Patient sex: F
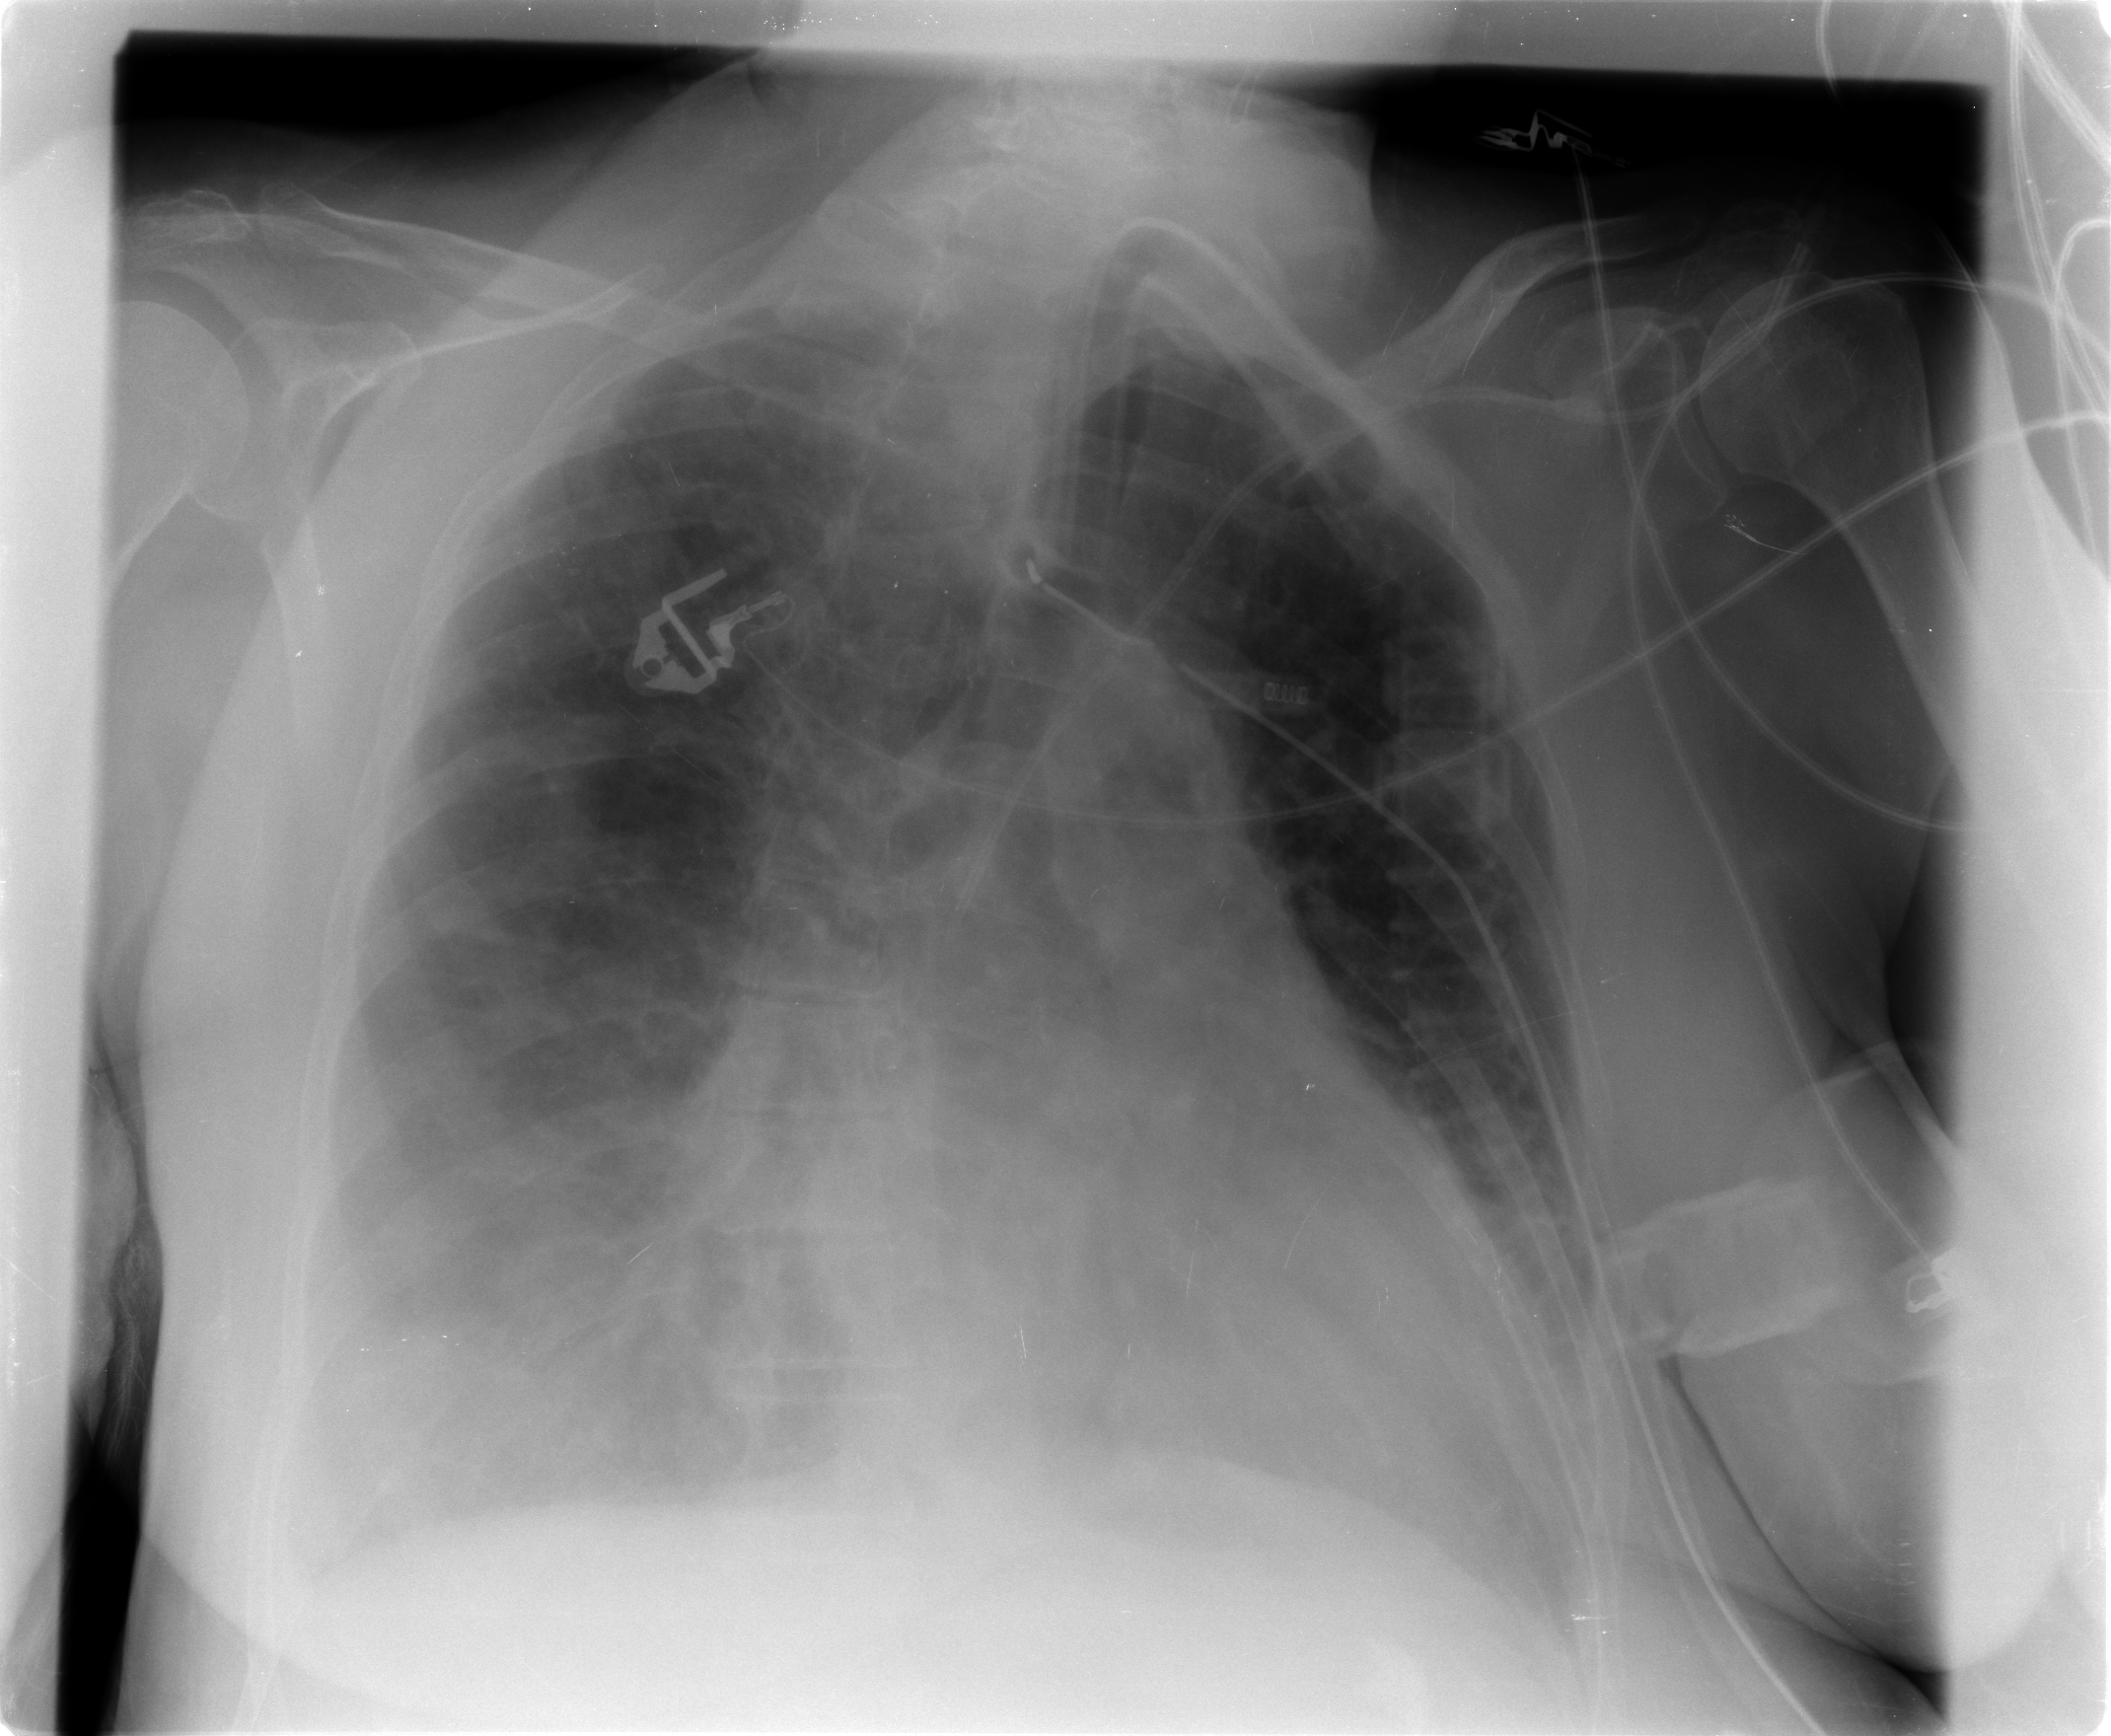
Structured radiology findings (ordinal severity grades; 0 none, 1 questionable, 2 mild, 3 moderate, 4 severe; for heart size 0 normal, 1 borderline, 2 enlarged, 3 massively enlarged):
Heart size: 0
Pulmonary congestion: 1
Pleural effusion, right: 3
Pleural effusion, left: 1
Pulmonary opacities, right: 1
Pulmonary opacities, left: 0
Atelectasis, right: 3
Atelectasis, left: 2